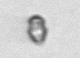
Label: Heterocapsa_rotundata